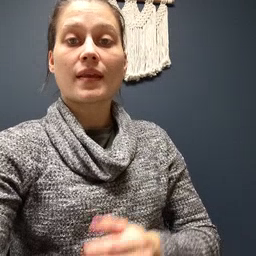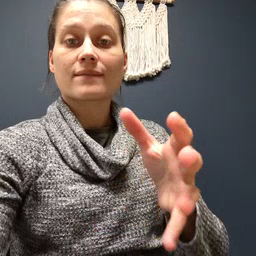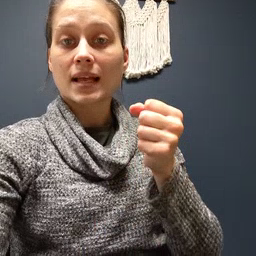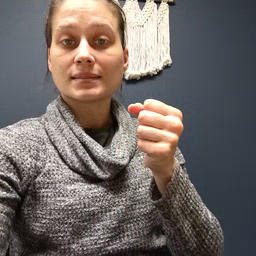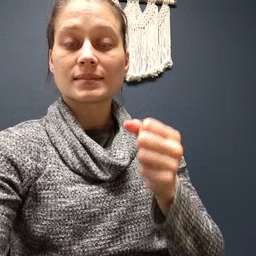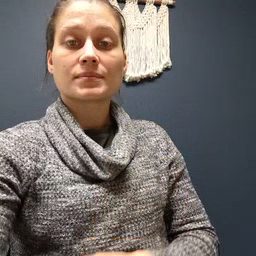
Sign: fast